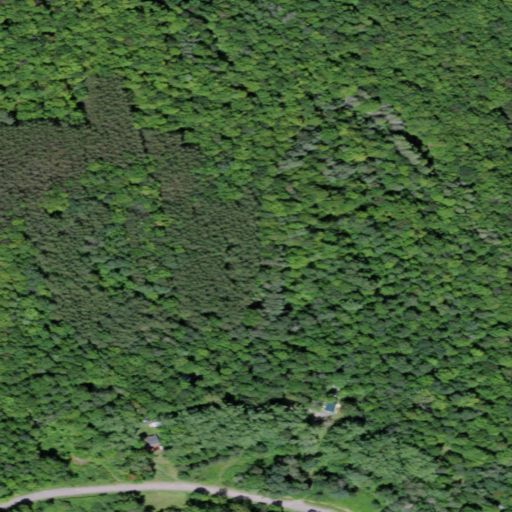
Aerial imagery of mountain in New York named Columbus Hill containing deciduous forest, evergreen forest, mixed forest, and open development